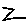
Label: zigzag